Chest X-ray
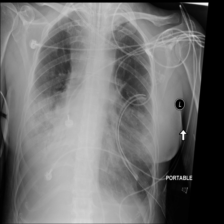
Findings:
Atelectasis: negative
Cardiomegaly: negative
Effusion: negative
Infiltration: positive
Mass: negative
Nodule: negative
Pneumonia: negative
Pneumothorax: negative
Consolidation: negative
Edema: negative
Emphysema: negative
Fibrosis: negative
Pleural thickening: negative
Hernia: negative